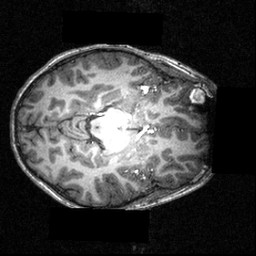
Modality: T1w
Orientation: axial
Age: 12
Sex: male
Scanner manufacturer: siemens
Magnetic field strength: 3.951 T
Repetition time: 1.5 s
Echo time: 0.00335 s